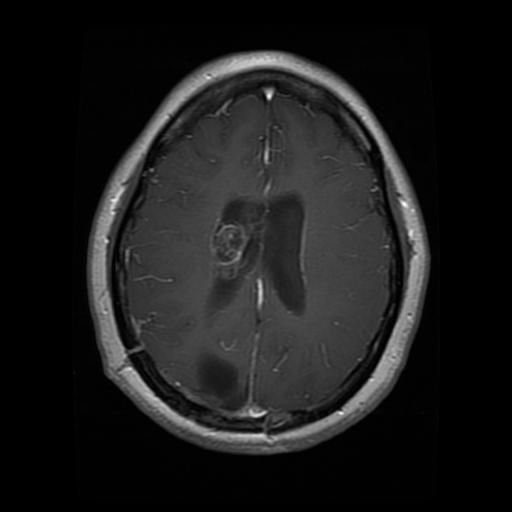
Label: glioma